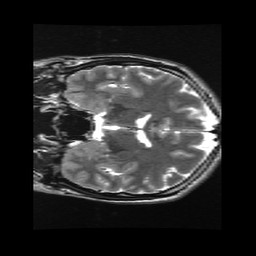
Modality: T2w
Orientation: coronal
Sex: male
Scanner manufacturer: ge
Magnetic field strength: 3 T
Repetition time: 5 s
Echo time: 0.1022 s